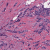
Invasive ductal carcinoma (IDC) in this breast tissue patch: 1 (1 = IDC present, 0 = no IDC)